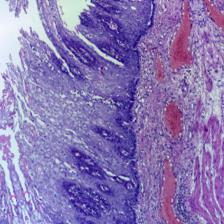
Diagnosis: Normal